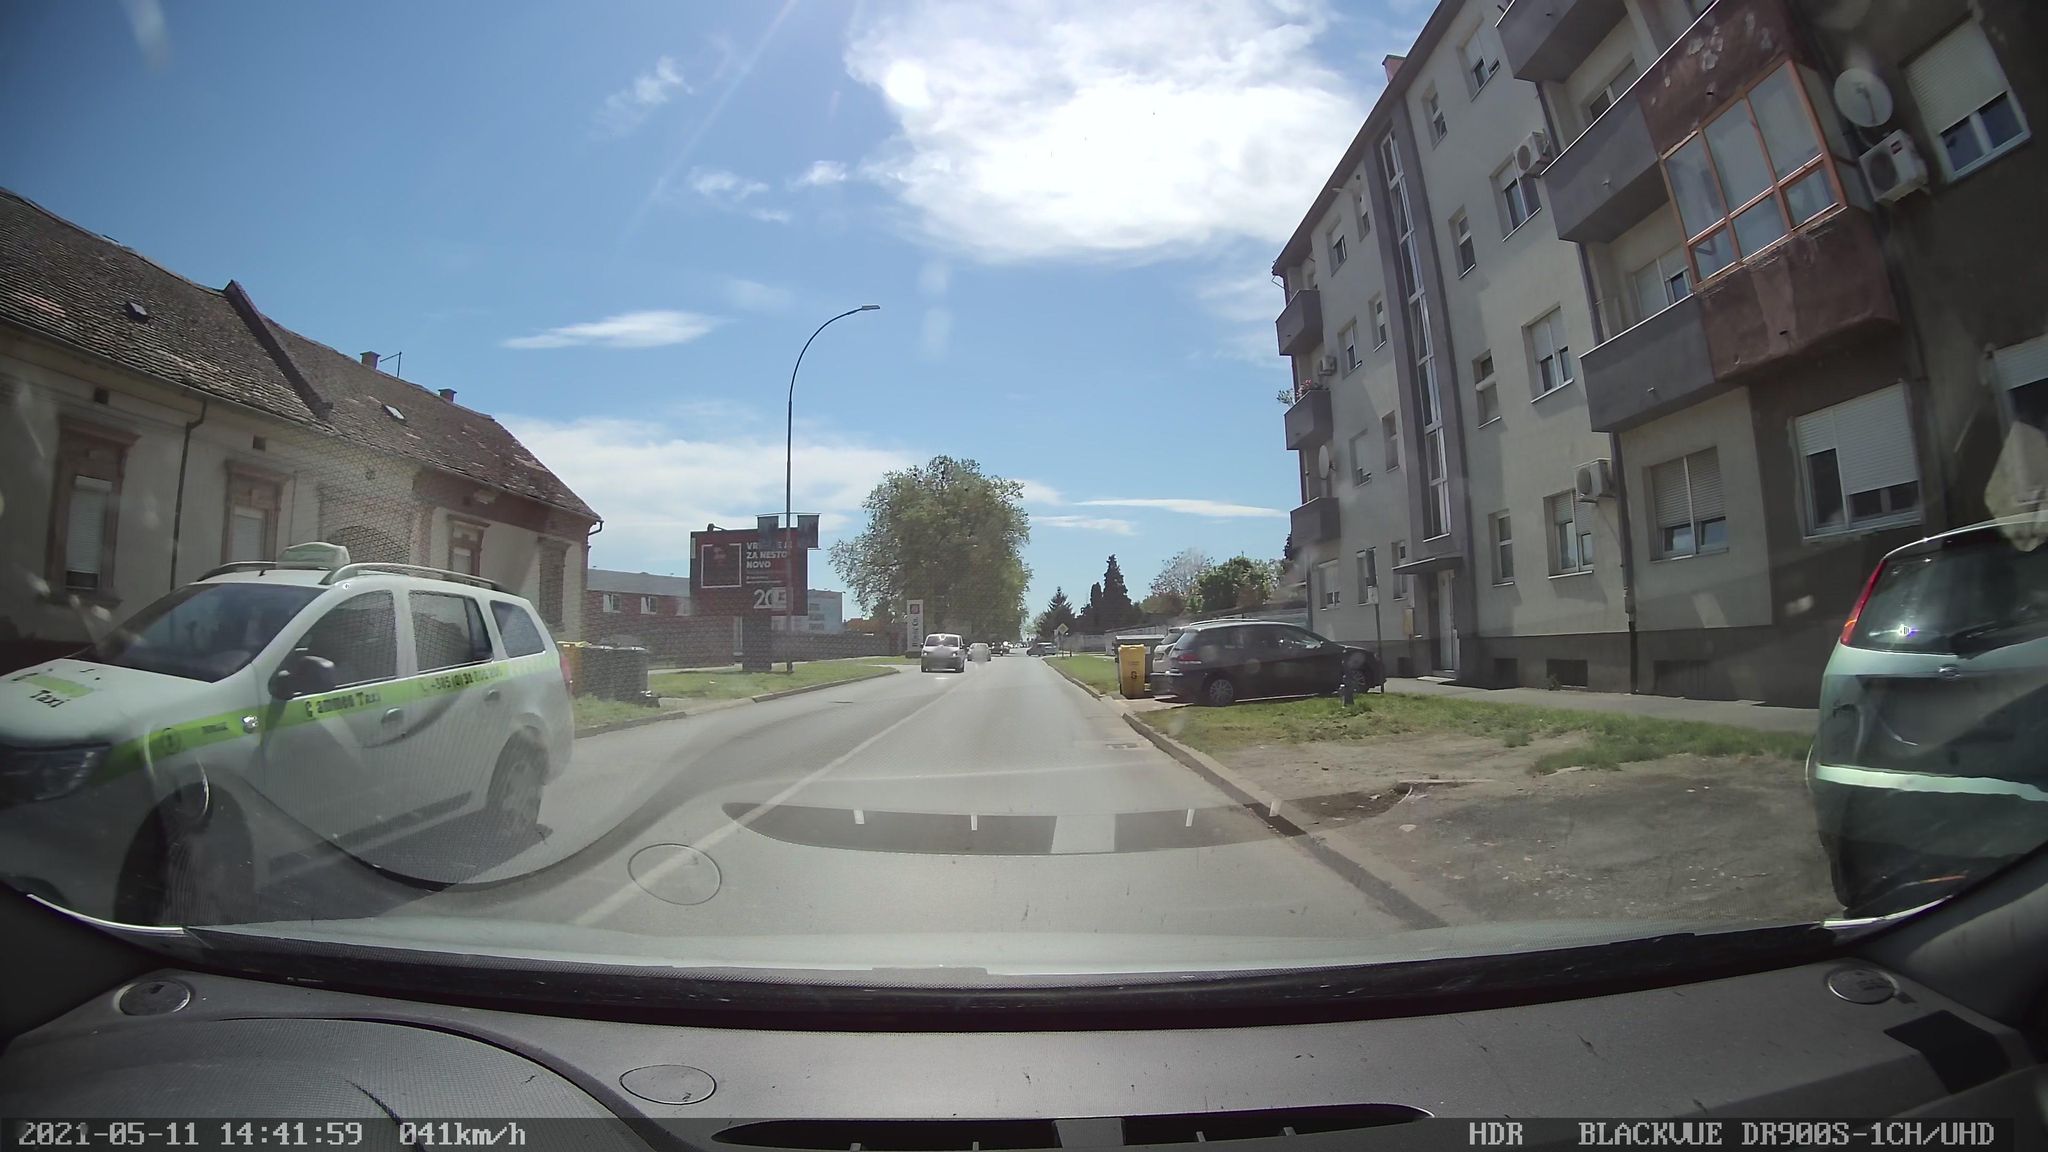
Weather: cloudy
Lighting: day
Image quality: good
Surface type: driving surface
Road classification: service, secondary
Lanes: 2
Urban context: dense urban cluster
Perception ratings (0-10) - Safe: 2, Lively: 6.05, Beautiful: 3.09, Boring: 1.31, Depressing: 2.48, Wealthy: 3.57